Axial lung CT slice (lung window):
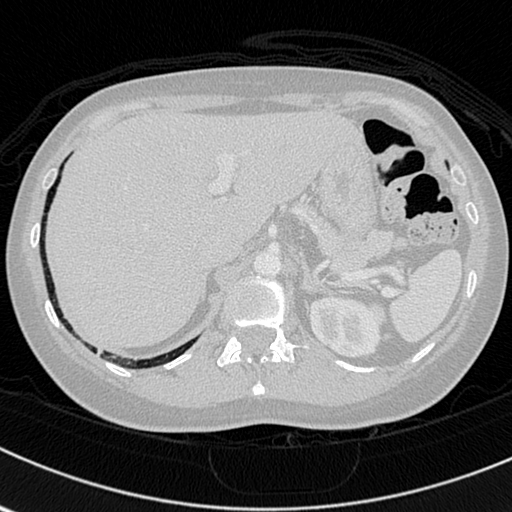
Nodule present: no